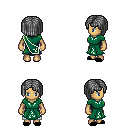
a pixel art fantasy rpg character, female body template, human, tanned skin, sash dress, white pants, gray pageboy hairstyle, black slippers, four views (front, back, left, right), 2x2 character sprite sheet, small pixel art, hard edges, no anti-aliasing